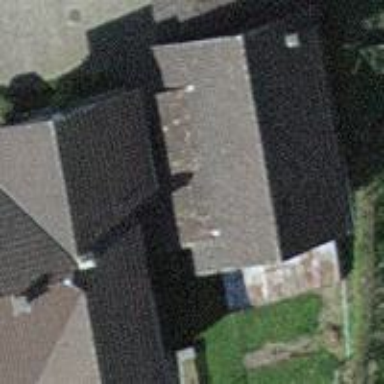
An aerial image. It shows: Rural barn.